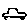
Label: car